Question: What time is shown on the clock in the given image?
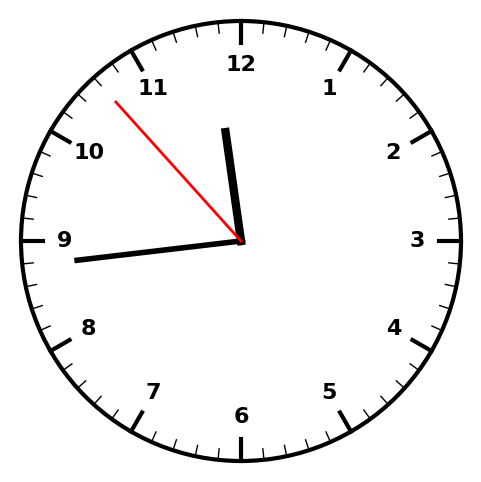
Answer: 11:43:53